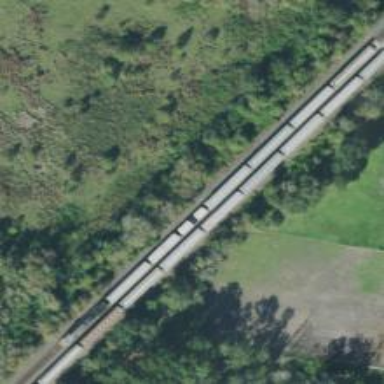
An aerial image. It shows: Railway track.